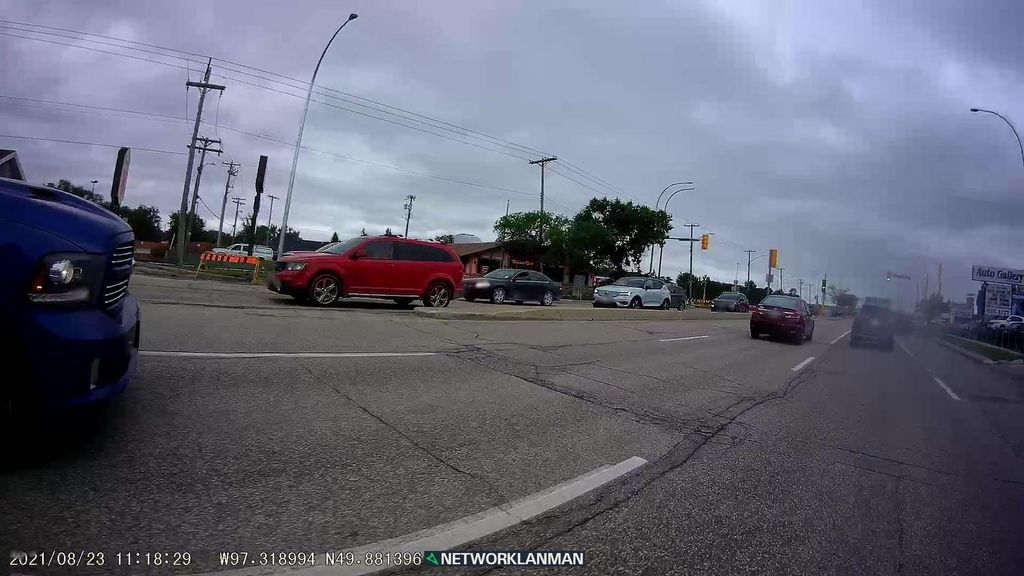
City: winnipeg